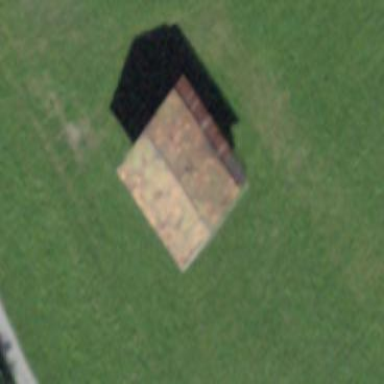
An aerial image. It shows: Barn.